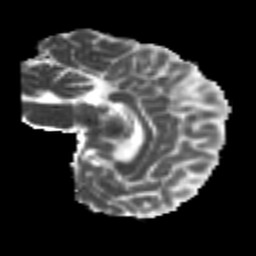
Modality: MD
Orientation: sagittal
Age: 22
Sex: female
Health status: healthy
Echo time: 0.074 s